Question: Hai Freinds,
I had parsed the image from the url, and displayed in the webview, when i am displayed it in webview, a few images were streched, so i displayed the image with the help of Imageview, but the problem is the Images are not displayed in Imageview when they Color format is CMYK format, so pls tell me how to display the image in a webview without strecth of the image,or how can i display all format of images in ImageView.
My xml code is
'''
<?xml version="1.0" encoding="utf-8"?>
<LinearLayout xmlns:android="http://schemas.android.com/apk/res/android"
android:id="@+id/LinearLayout02_img"
android:layout_width="fill_parent"
android:layout_height="fill_parent"
android:orientation="horizontal">
<WebView android:id="@+id/ads_content"
android:layout_width="fill_parent"
android:layout_height="fill_parent">
</WebView>
</LinearLayout>
'''
and My java code is
> private WebView ads_content;
ads_content = (WebView)
findViewById(R.id.ads_content);
ads_content.loadUrl(url);
Refer the screenshot which shows my output

i have to show the image upto the device level, thai is to block that white and black empty spaces
Thanks
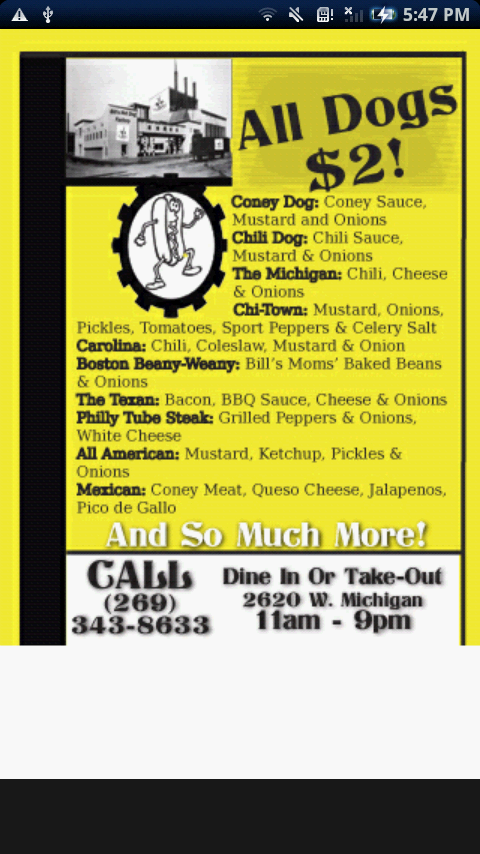
Answer: Hai Friends,
Finally i got the solution for this problem, refer my xml code
'''
<?xml version="1.0" encoding="utf-8"?>
<LinearLayout xmlns:android="http://schemas.android.com/apk/res/android"
android:id="@+id/LinearLayout02_img"
android:layout_width="fill_parent"
android:layout_height="wrap_content"
android:orientation="vertical"
android:layout_gravity="center"
android:layout_alignParentBottom="true"
android:background="@color/black"
android:layout_alignParentLeft="true">
<WebView android:id="@+id/ads_content"
android:layout_gravity="center"
android:scaleType="centerInside"
android:layout_width="wrap_content"
android:layout_height="fill_parent"
android:adjustViewBounds="true">
</WebView>
</LinearLayout>
'''